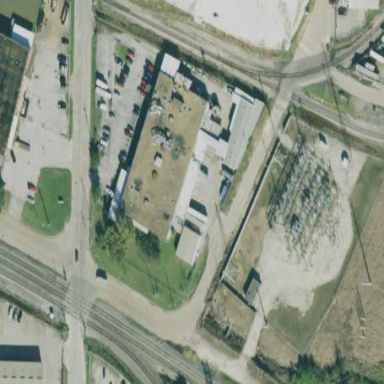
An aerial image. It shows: Outdoor distribution level power substation.